九年级 · 代数
某药店新进一批桶装消毒液, 每桶进价 35 元, 原计划以每桶 55 元的价格销售, 为更好
地助力疫情防控，现决定降价销售. 已知这种消毒液销售量 $y$ （桶）与每桶降价 $x$ （元） $(0<x<20)$ 之间满足一次函数关系，其图象如图所示:

(1)求 $y$ 与 $x$ 之间的函数关系式;

(2)这次助力疫情防控中，该药店仅获利 1760，这种消毒液每桶实际售价多少元？

(3)这种消毒液每桶售价多少元时，获利最大，最大利润是多少元？

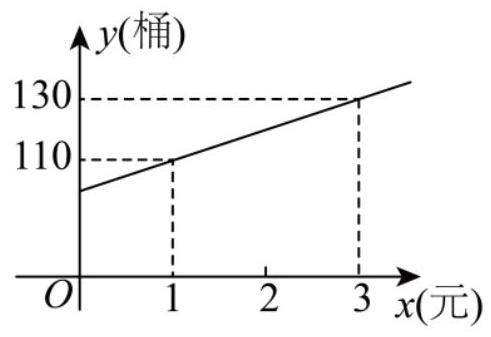
答案:  (1) $y=10 x+100(0<x<20)$

(2) 43 元

(3)售价为 50 元时, 最大利润为 2250 元

解析: (1) 设 $y$ 与 $x$ 之间的函数关系式为 $y=k x+b(k \neq 0)$, 将 $(1,110),(3,130)$ 代入建立方程组求解即可;

（2）由每桶利润乘以销售量等于 1760 元，再建立方程求解即可;

（3）设利润为 $w$ 元, 则 $w=(55-35-x)(10 x+100)=-10 x^{2}+100 x+2000$, 由 $-10<0$, 利润有最大值, 从而可得答案.

【详解】(1) 解：设 $y$ 与 $x$ 之间的函数关系式为 $y=k x+b(k \neq 0)$,

将 $(1,110),(3,130)$ 代入 $y=k x+b$ 得: $\left\{\begin{array}{l}k+b=110 \\ 3 k+b=130\end{array}\right.$,

解得: $\left\{\begin{array}{l}k=10 \\ b=100\end{array}\right.$,
$\therefore y$ 与 $x$ 之间的函数关系式为 $y=10 x+100(0<x<20)$.

（2）依题意得： $(55-x-35)(10 x+100)=1760$,

整理得: $x^{2}-10 x-24=0$,

解得: $x_{1}=-2$ (不符合题意, 舍去), $x_{2}=12$,

$\therefore 55-x=55-12=43$.

答: 这种消毒液每桶实际售价为 43 元.

（3）设利润为 $w$ 元，则

$w=(55-35-x)(10 x+100)=-10 x^{2}+100 x+2000$,

由 $-10<0$, 利润有最大值,

当 $x=-\frac{100}{2 \times(-10)}=5$ 时, 利润最大值为 $(55-35-5) \times(10 \times 5+100)=2250$ (元)

$\therefore$ 售价为 $55-5=50$ 元时, 最大利润为 2250 元.

【点睛】本题考查的是一次函数的实际应用，一元二次方程的解法，二次函数的实际应用，理解题意, 建立函数关系式与方程是解本题的关键.